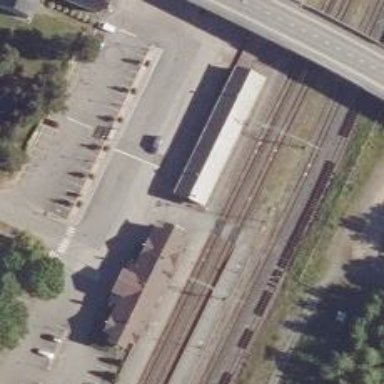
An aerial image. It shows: Railway crossing with saltire marking.